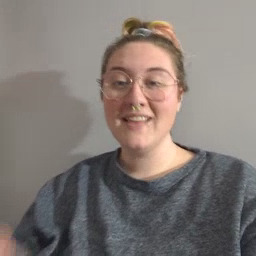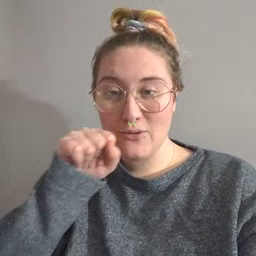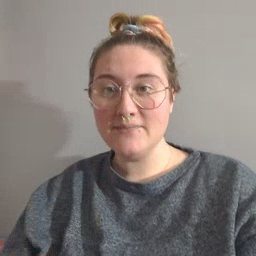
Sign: carrot